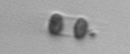
Label: Skeletonema